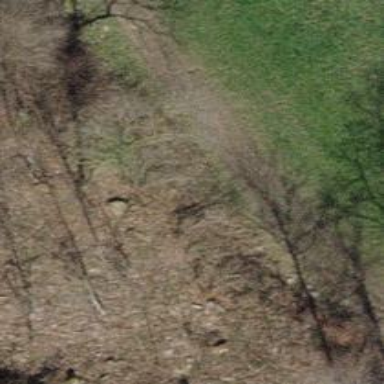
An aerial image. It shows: Grass track with grade4 quality surface.